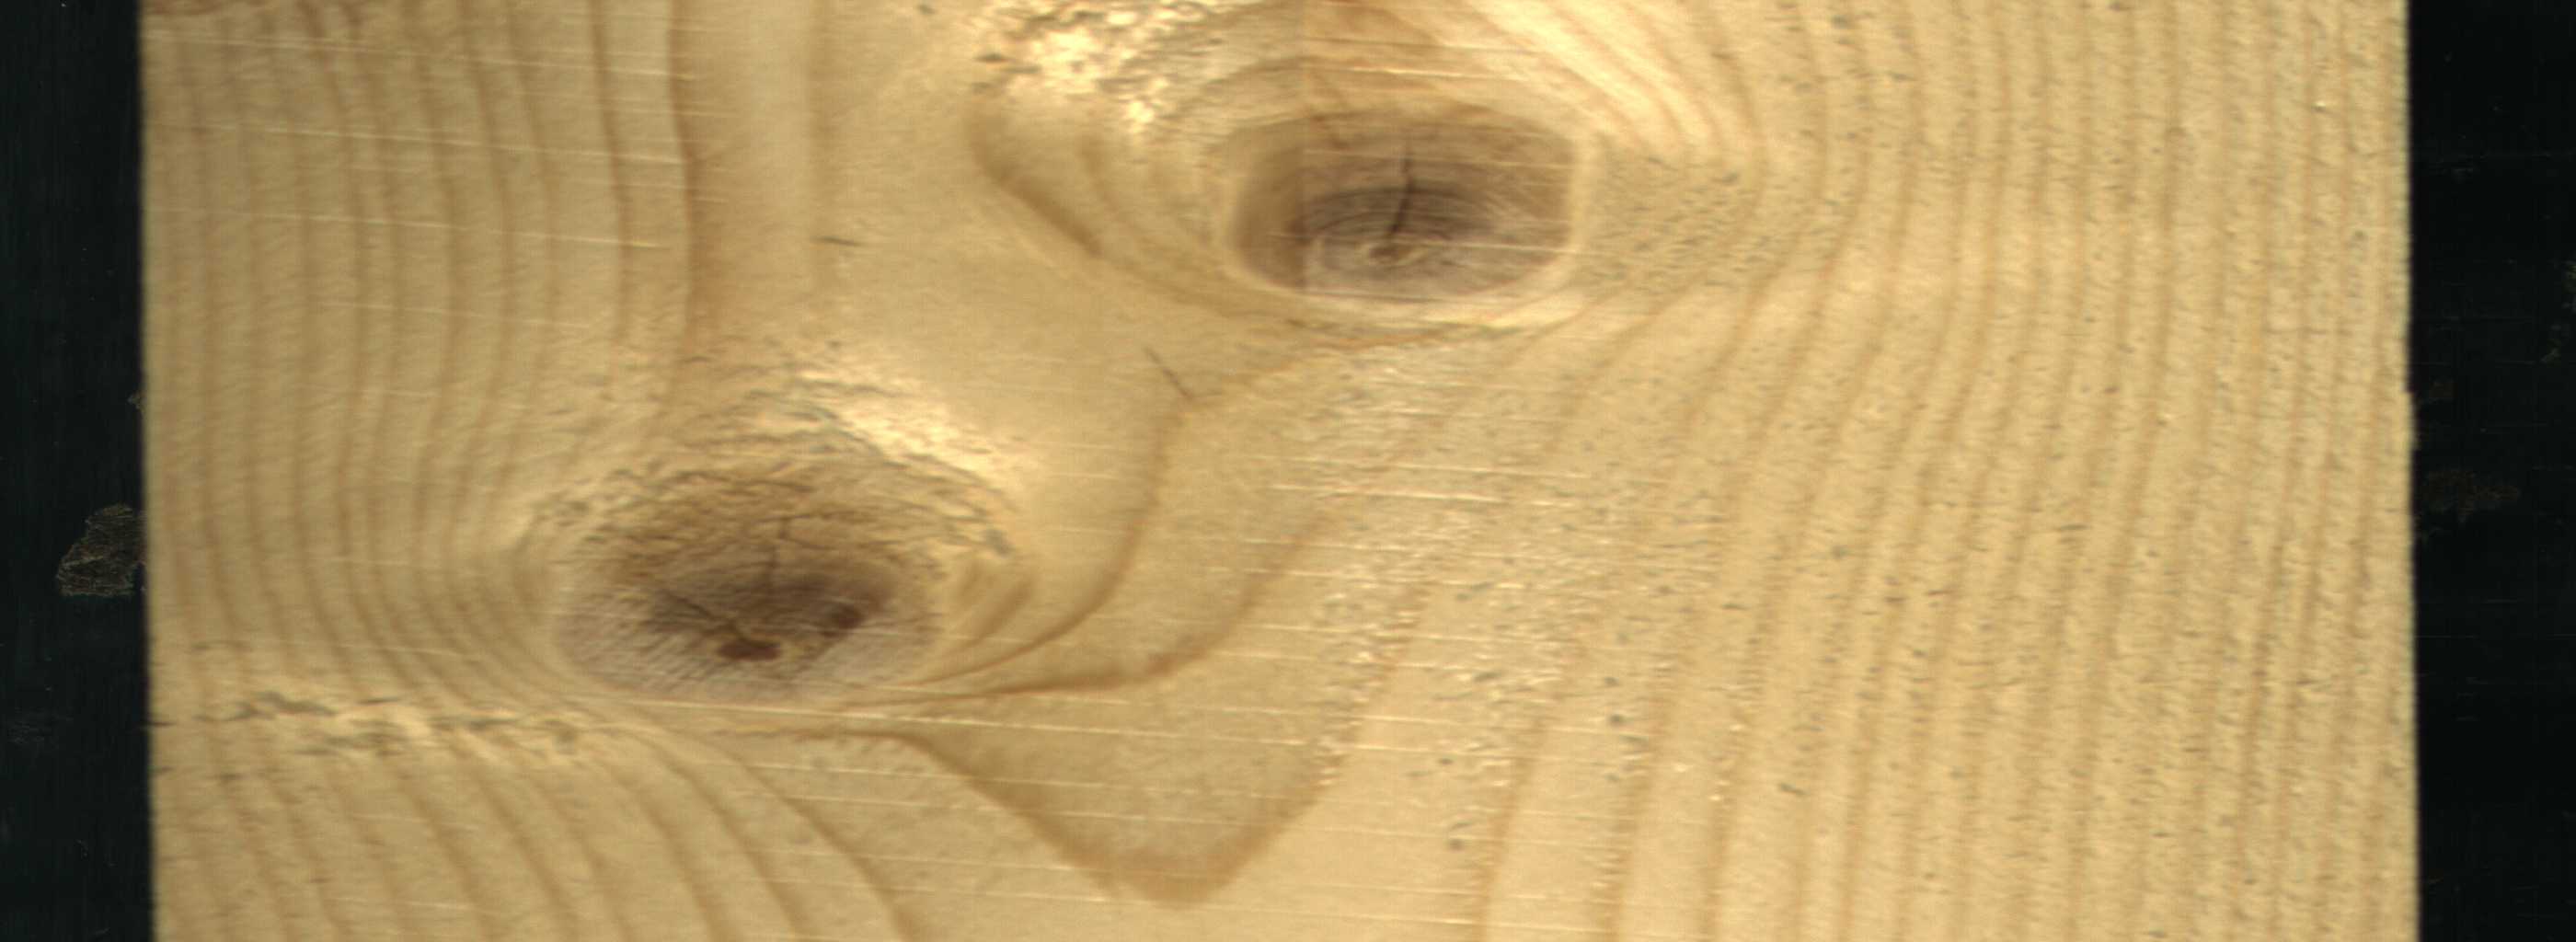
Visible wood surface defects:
Live_Knot
Live_Knot